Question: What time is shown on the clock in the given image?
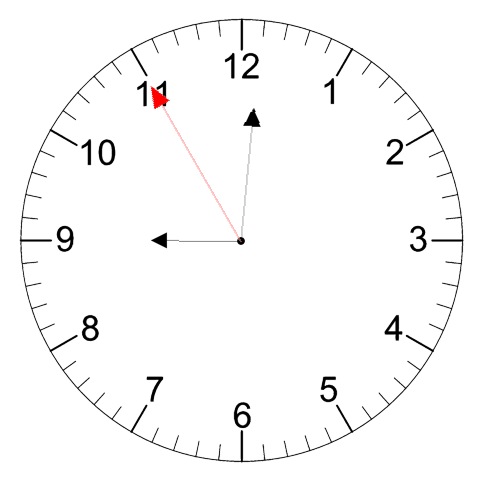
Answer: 09:00:55